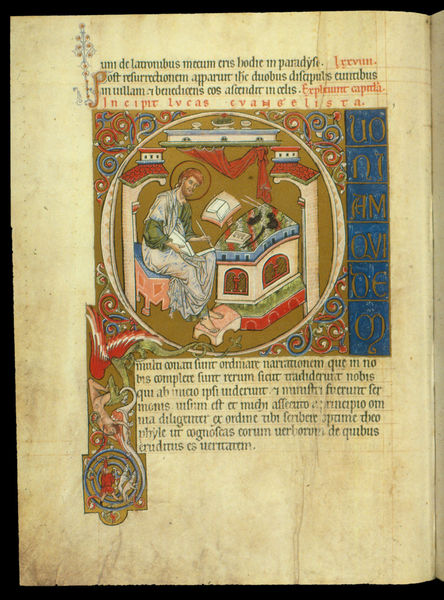
Titel: Das Goslarer Evangeliar
Institution: Goslar, Stadtarchiv
Schlagwörter: blau, feder, flügel, mann, vogel, weiß, grün, blumen, bunt, schwarz, stuhl, tisch, zeichnung, dach, haus, rot, bibel, rahmen, vorhang, kirche, gold, sitzend, kreis, füße, schrift, bücher, papier, sitz, schemel, ornamente, buch, religion, text, buchstabe, buchstaben, pult, heiligenschein, nimbus, schreiben, mittelalter, mönch, heiliger, schnecken, schreiber, griffel, verzierungen, goldgrund, handschrift, latein, buchmalerei, evangelist, evangelium, evangeliar, lukas, manuskript, lucas, illumination, buchkunst, o